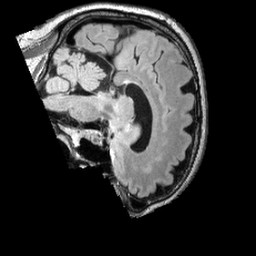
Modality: FLAIR
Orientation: sagittal
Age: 64
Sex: male
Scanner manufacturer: siemens
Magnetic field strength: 3 T
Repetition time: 5 s
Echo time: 0.387 s